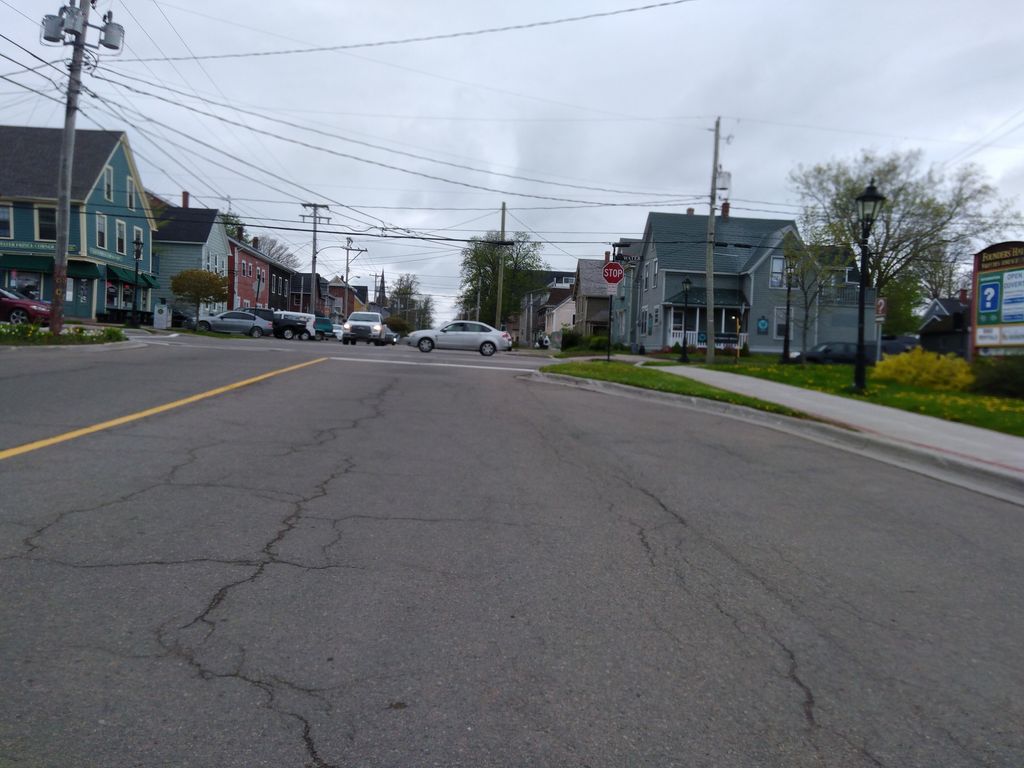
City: charlottetown